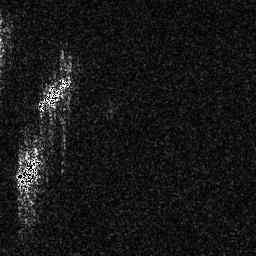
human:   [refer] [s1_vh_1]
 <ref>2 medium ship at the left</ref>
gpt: <box>[[14, 28, 28, 43, 0]], [[5, 59, 17, 73, 0]]</box>